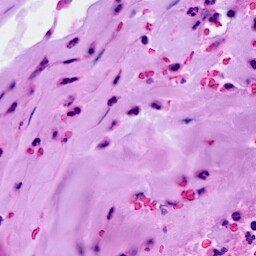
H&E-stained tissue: Breast